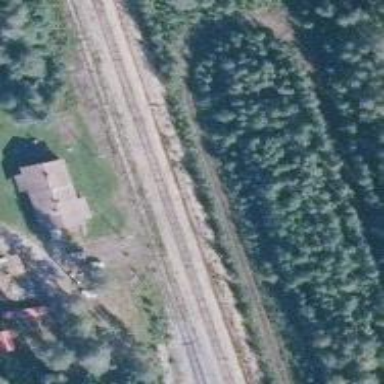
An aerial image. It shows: View of railway yard.